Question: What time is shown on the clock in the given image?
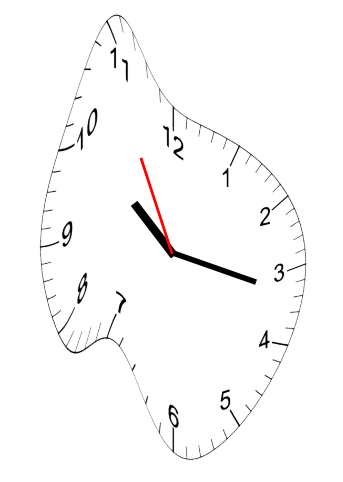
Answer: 10:16:55